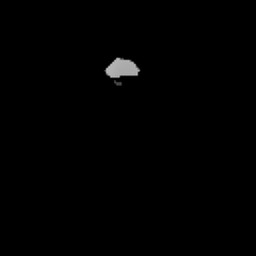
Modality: T2w
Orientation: axial
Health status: healthy
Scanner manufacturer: siemens
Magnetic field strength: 3 T
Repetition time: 10 s
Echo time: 0.092 s